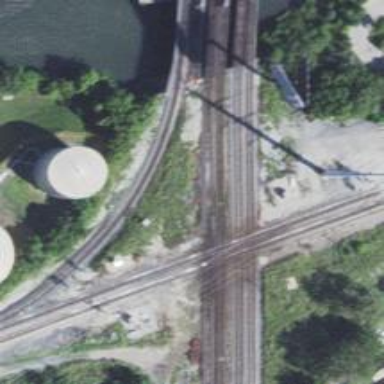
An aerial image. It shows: Railway crossing.